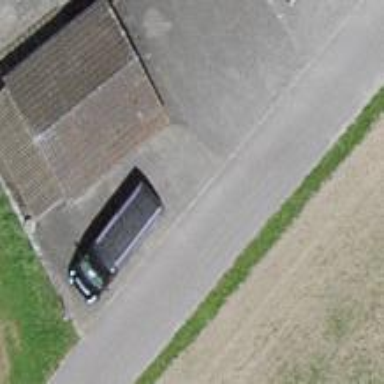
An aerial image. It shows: Garage.